Field crop: maize
Growth stage: 2
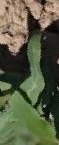
Species: maize